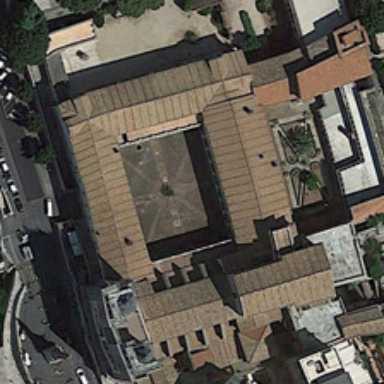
Some green trees and a road with cars are near a church .